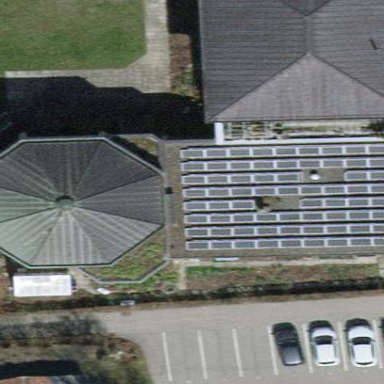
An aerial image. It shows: Solar power generator using photovoltaic method with solar photovoltaic panel types.